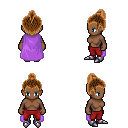
a pixel art fantasy rpg character, female body template, human, dark skin, lavender cape, red pants, brown short topknot hairstyle, metal boots, four views (front, back, left, right), 2x2 character sprite sheet, small pixel art, hard edges, no anti-aliasing